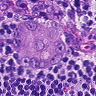
Metastatic tissue present: yes